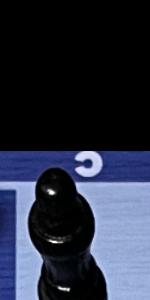
Label: Empty